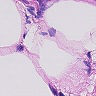
Metastatic tissue present: no